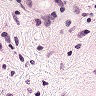
Metastatic tissue present: no